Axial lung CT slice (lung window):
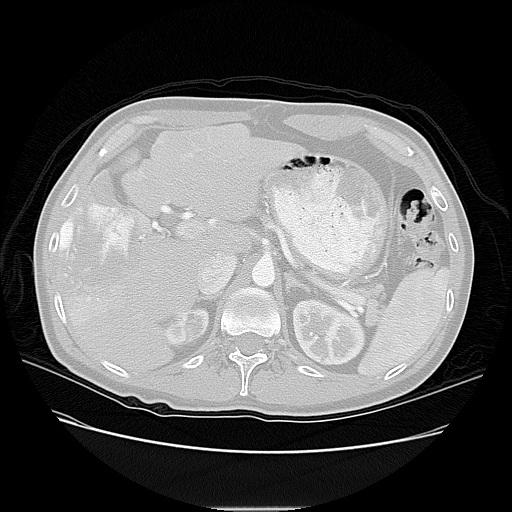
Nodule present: no